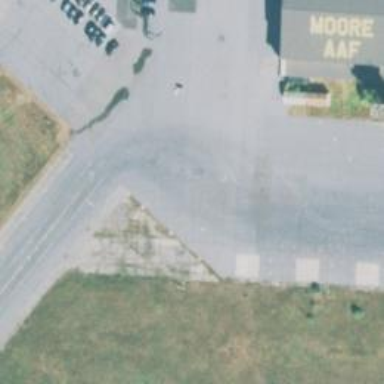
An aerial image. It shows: Image of taxiway at airport.